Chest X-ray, PA view. Patient: 63 years old, sex M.
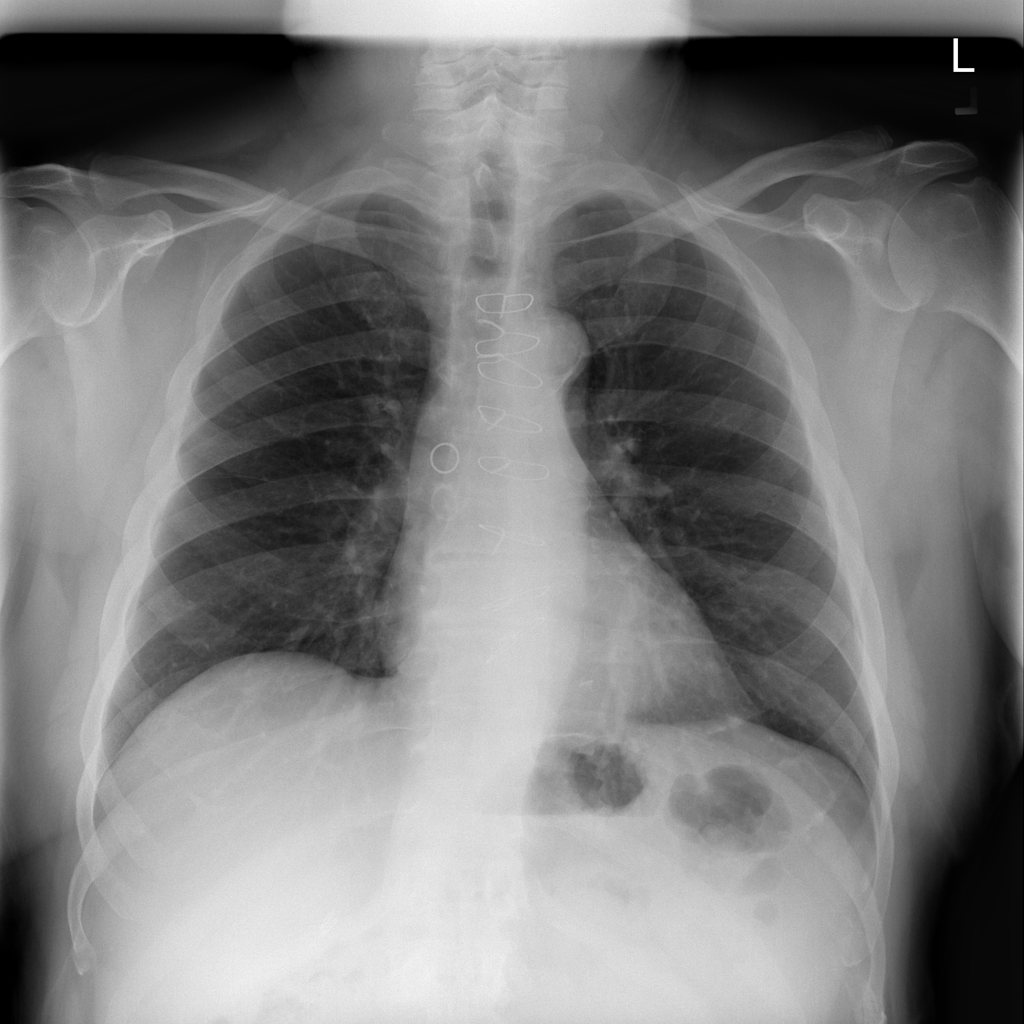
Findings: No Finding